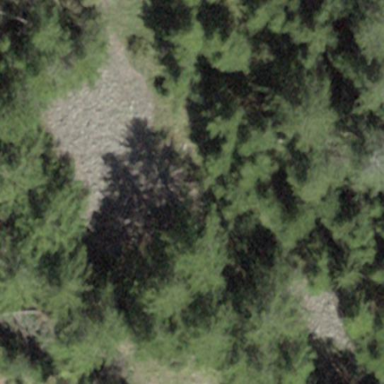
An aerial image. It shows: Natural scree.